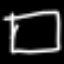
Label: square